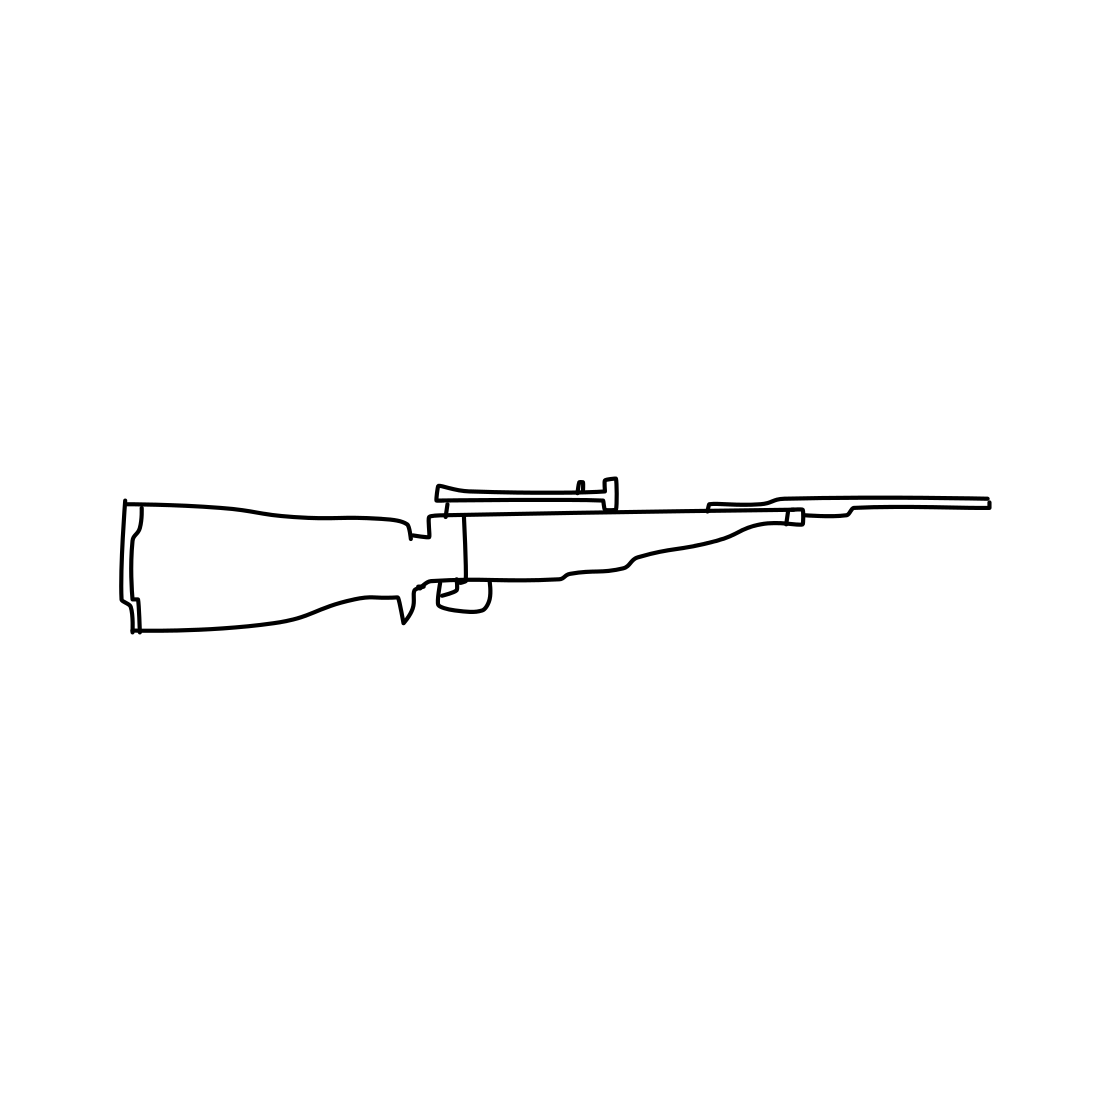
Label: rifle